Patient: sex F, age 75
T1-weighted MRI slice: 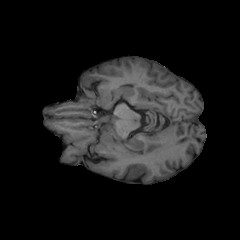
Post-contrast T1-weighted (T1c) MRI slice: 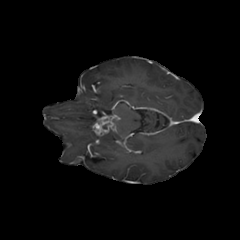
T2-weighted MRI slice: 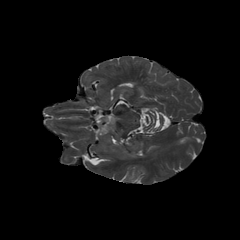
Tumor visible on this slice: yes
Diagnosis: Glioblastoma, IDH-wildtype
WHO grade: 4